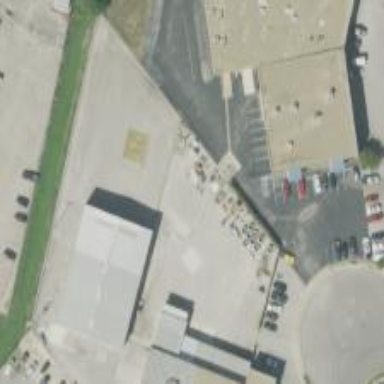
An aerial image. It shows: Image showing helipad at airport.